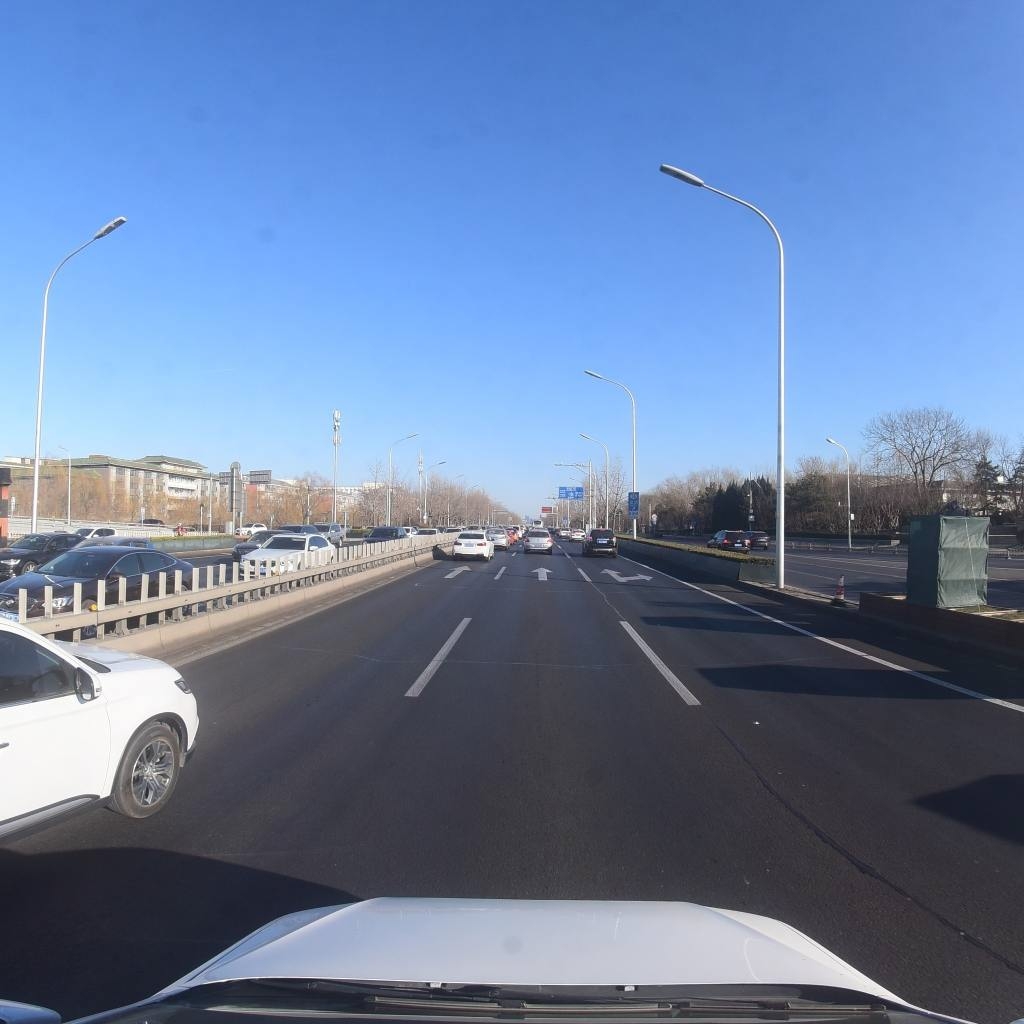
Region: Xicheng
Road damage annotations: transverse patch, longitudinal patch, longitudinal patch